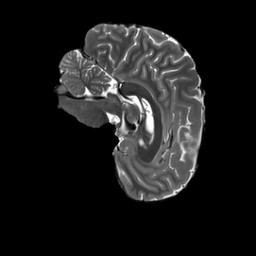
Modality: T2w
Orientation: sagittal
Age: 23
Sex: male
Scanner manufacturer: siemens
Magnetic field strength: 3 T
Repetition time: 3.2 s
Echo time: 0.566 s